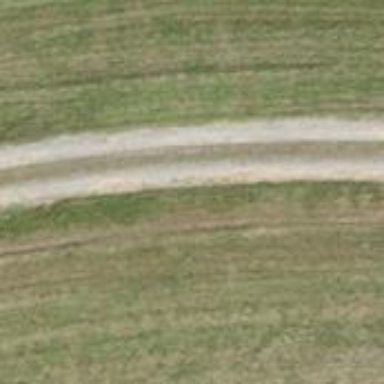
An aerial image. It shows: Track with compacted grade2 surface.